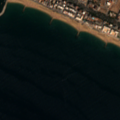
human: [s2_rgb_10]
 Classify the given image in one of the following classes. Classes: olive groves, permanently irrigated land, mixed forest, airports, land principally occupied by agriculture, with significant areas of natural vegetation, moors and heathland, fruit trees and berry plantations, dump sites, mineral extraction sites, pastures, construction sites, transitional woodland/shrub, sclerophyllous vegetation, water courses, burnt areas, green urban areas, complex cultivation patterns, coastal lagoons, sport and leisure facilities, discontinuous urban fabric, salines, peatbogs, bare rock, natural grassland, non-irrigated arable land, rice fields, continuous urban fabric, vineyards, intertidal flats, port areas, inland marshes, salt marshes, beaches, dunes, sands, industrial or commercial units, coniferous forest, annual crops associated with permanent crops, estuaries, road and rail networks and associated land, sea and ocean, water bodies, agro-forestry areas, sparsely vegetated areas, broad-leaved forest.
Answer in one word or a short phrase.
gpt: continuous urban fabric, discontinuous urban fabric, sea and ocean